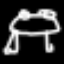
Label: frog